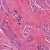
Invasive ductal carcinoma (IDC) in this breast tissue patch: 0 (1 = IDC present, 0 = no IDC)